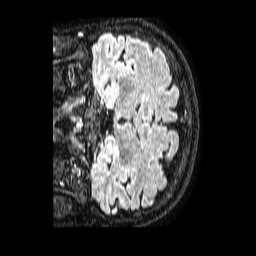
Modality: FLAIR
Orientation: coronal
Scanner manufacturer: philips
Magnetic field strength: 1.5 T
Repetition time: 4.8 s
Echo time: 0.3 s